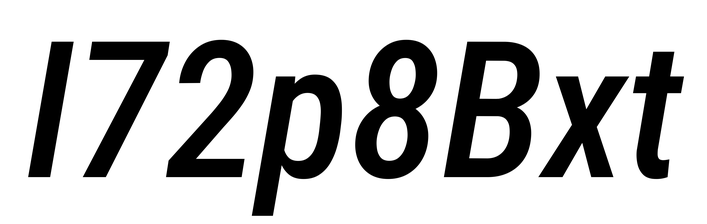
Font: Roboto-Italic_Condensed_Medium_Italic